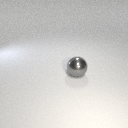
large gray metal sphere